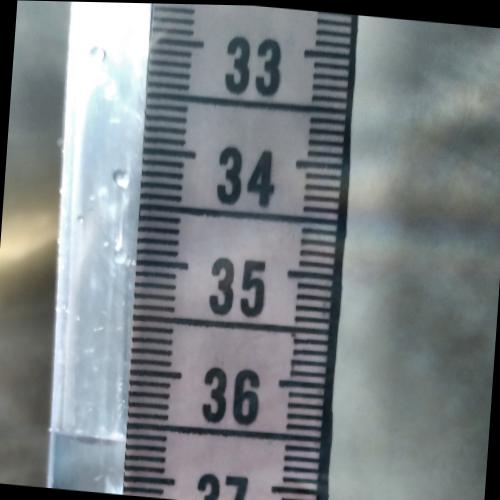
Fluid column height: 36.7 cm